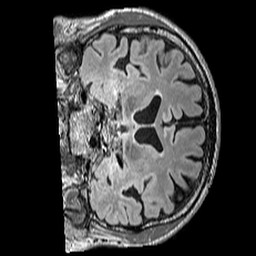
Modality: FLAIR
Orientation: coronal
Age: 68
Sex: male
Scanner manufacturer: siemens
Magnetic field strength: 3 T
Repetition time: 5 s
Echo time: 0.387 s